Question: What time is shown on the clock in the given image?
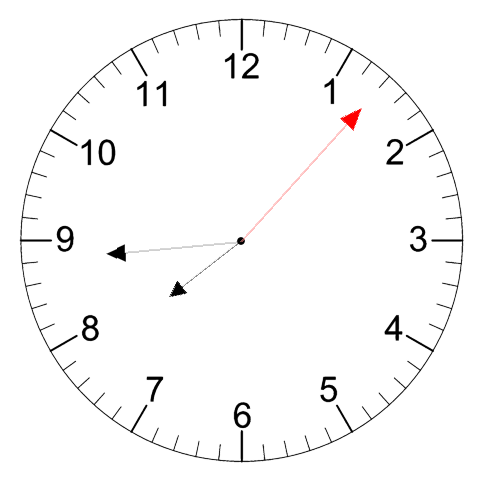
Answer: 07:44:07